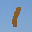
Label: 1